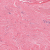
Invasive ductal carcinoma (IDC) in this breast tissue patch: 0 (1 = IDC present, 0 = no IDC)